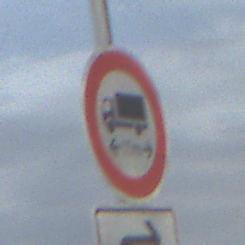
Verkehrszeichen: TatsaechlicheLaenge
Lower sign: RichtungsangabeDurchPfeile5
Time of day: Night
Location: Outdoor (Nature)
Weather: Overcast
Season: NotSpecified
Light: Artificial